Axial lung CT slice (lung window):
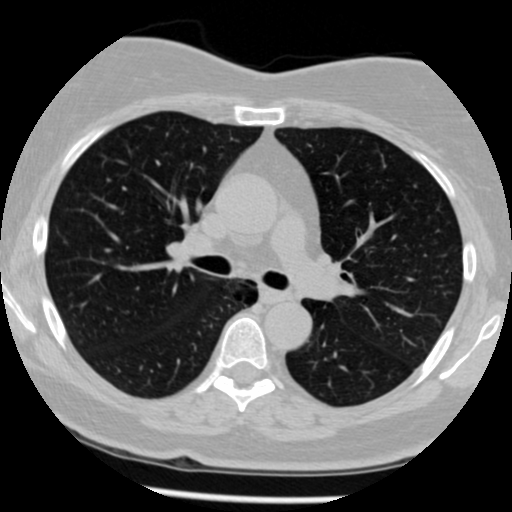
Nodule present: no